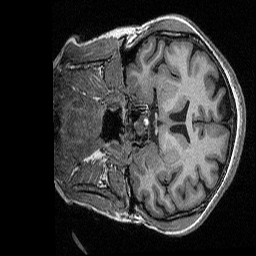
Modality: T1w
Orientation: coronal
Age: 38
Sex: female
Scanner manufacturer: siemens
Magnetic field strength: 3 T
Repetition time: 2.3 s
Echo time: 0.00298 s